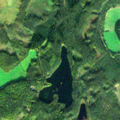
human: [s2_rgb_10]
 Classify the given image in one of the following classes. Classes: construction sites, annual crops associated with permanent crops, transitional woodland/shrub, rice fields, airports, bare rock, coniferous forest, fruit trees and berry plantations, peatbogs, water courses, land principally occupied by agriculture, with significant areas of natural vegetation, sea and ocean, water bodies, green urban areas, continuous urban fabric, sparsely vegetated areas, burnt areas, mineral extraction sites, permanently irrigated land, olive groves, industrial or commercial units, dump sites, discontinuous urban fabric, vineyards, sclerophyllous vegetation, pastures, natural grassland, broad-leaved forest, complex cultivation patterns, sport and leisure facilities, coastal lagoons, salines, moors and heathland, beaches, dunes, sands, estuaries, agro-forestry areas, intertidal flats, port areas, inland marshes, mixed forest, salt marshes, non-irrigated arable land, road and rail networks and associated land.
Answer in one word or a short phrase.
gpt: non-irrigated arable land, coniferous forest, mixed forest